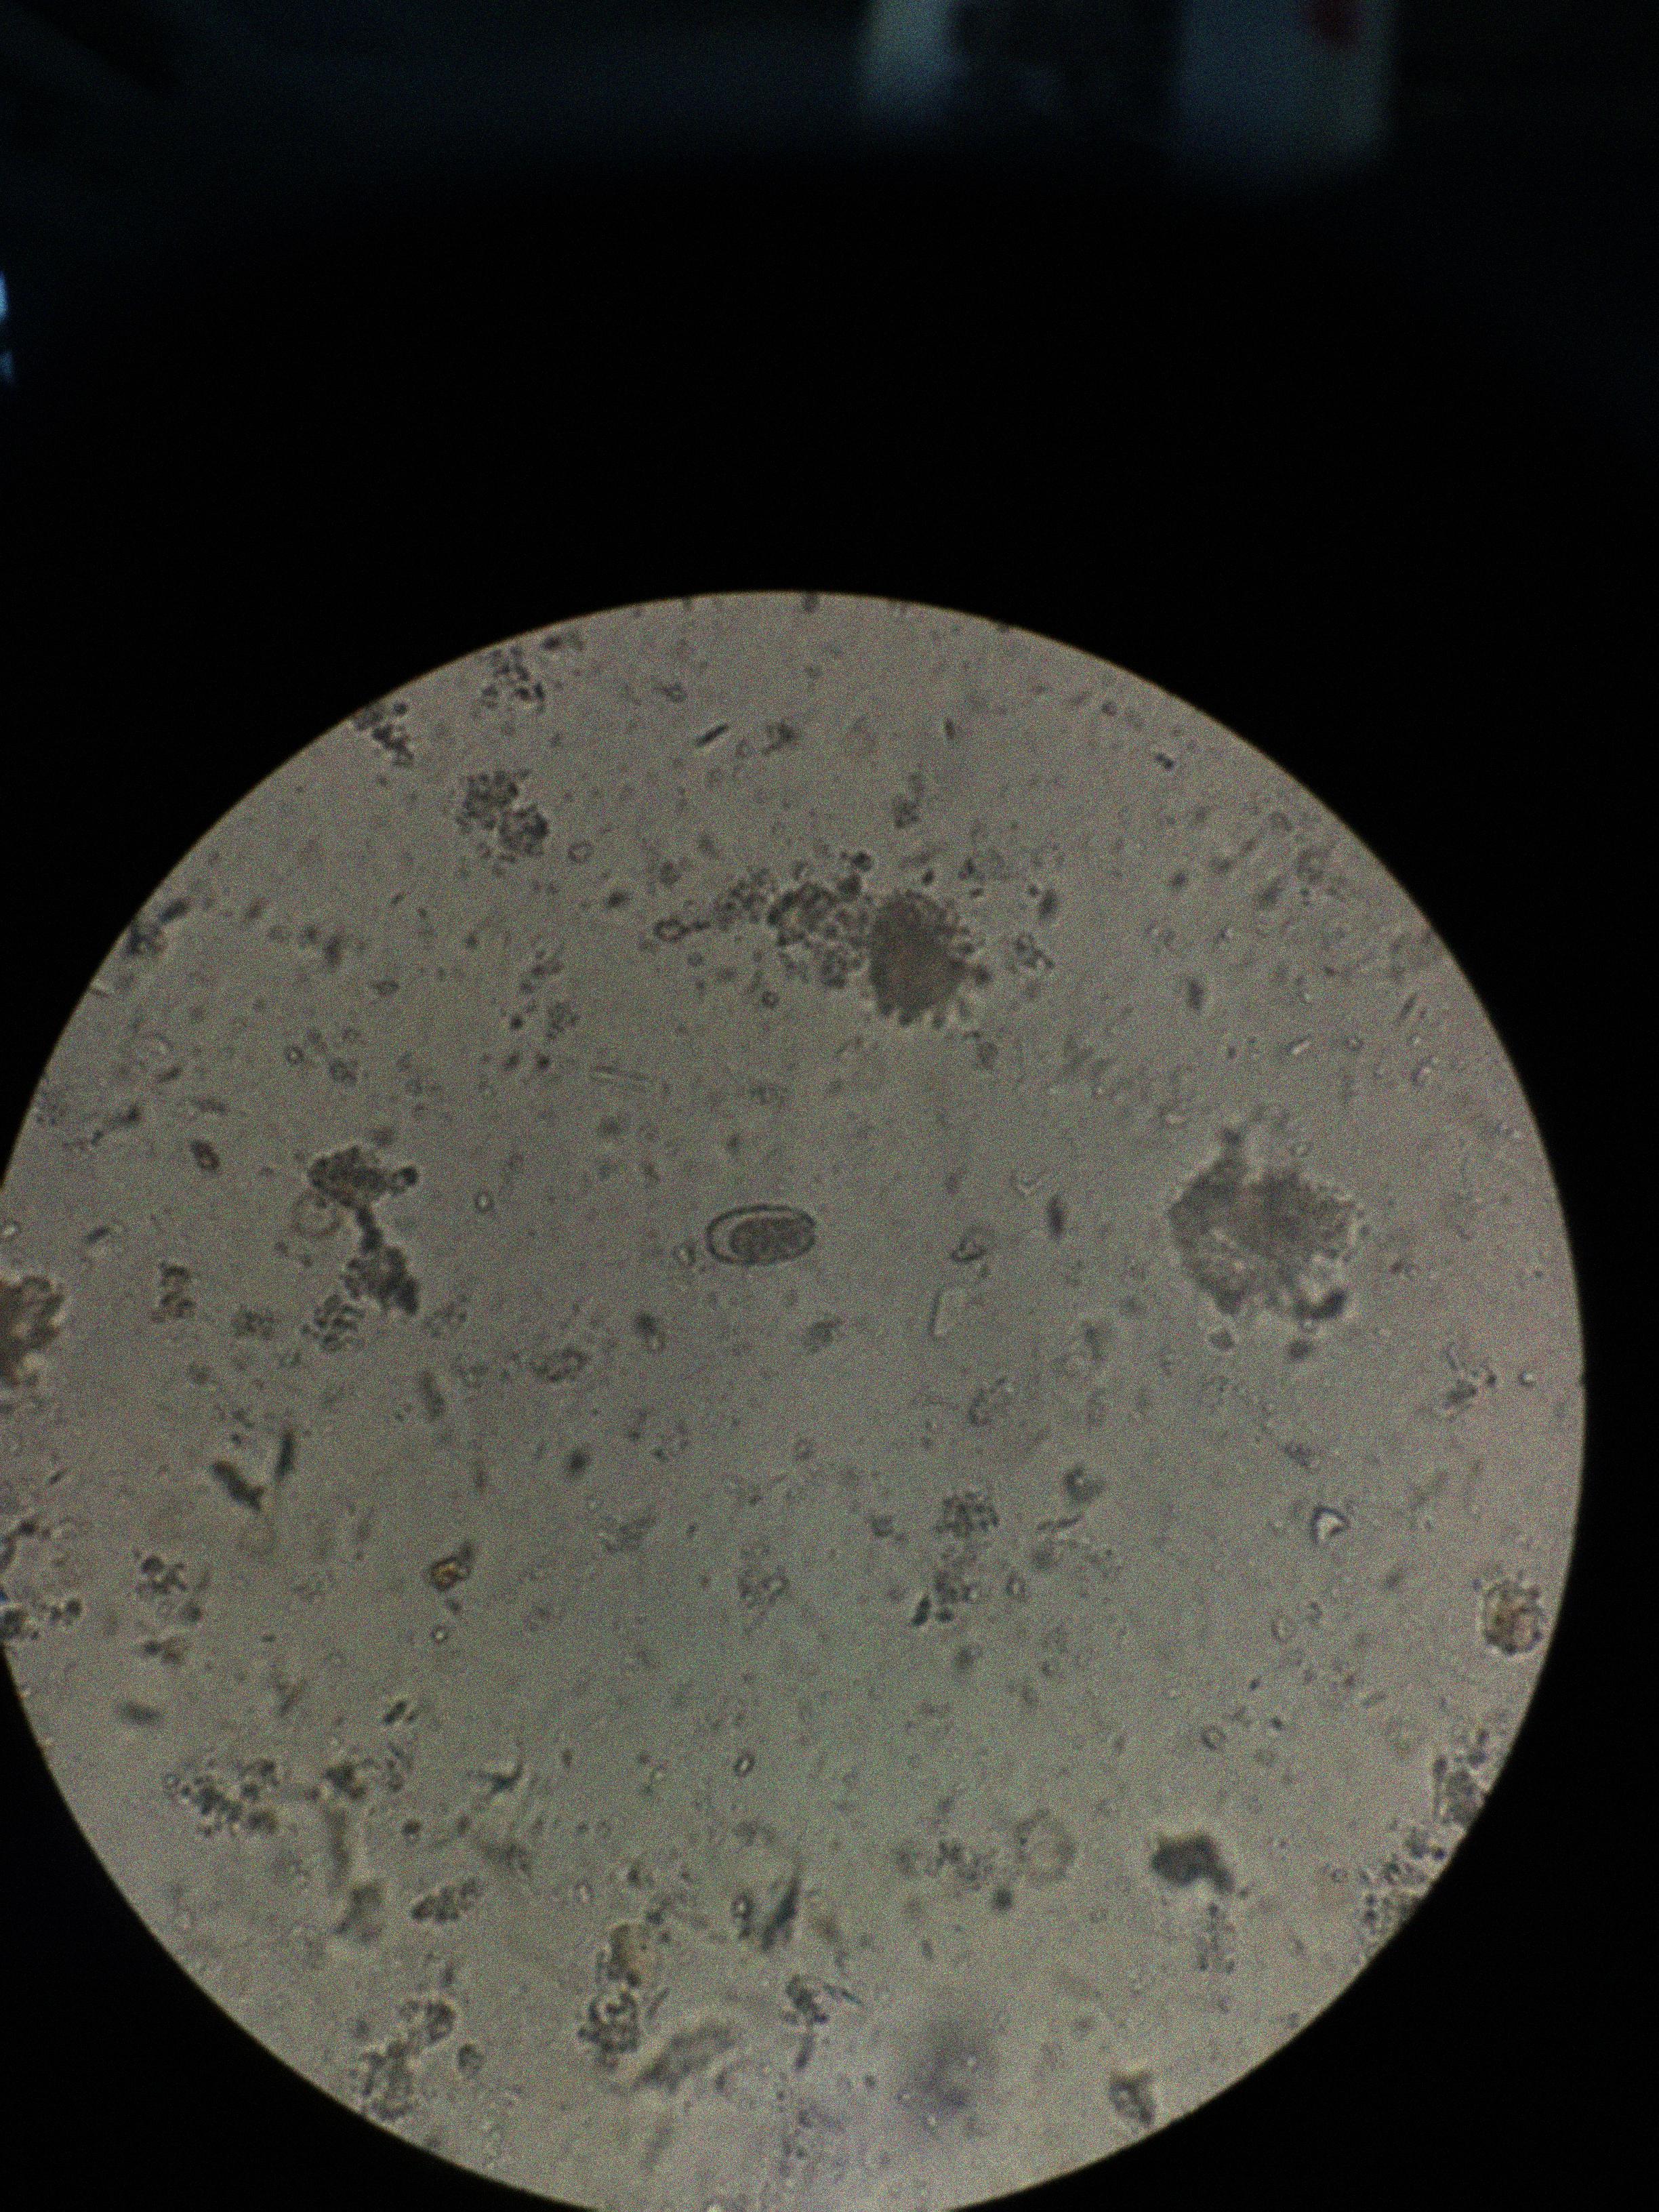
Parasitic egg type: Capillaria philippinensis